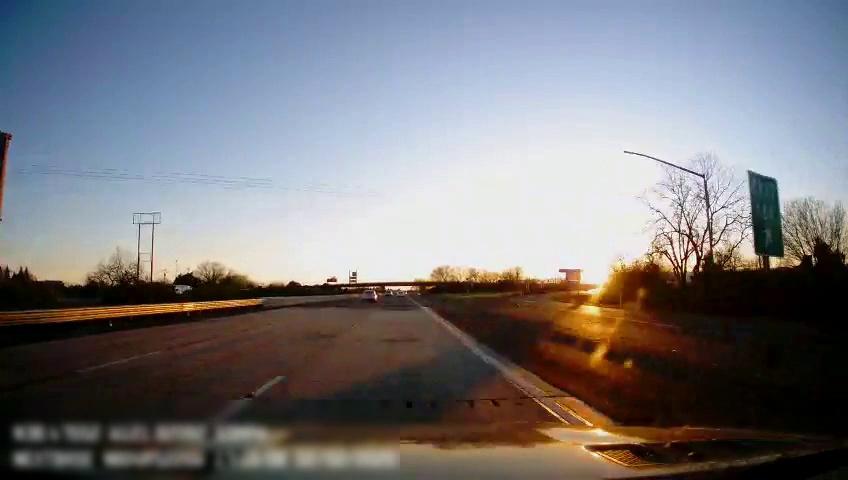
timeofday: Day
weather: Sunny
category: Drivable Space
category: Vehicles | Car
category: Vehicles | SUV
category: Lanes | Alternate Lane
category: Lanes | Alternate Lane
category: Lanes | Current Lane
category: Lanes | Alternate Lane
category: Lanes | Alternate Lane
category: Traffic | Signs
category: Traffic | Signs